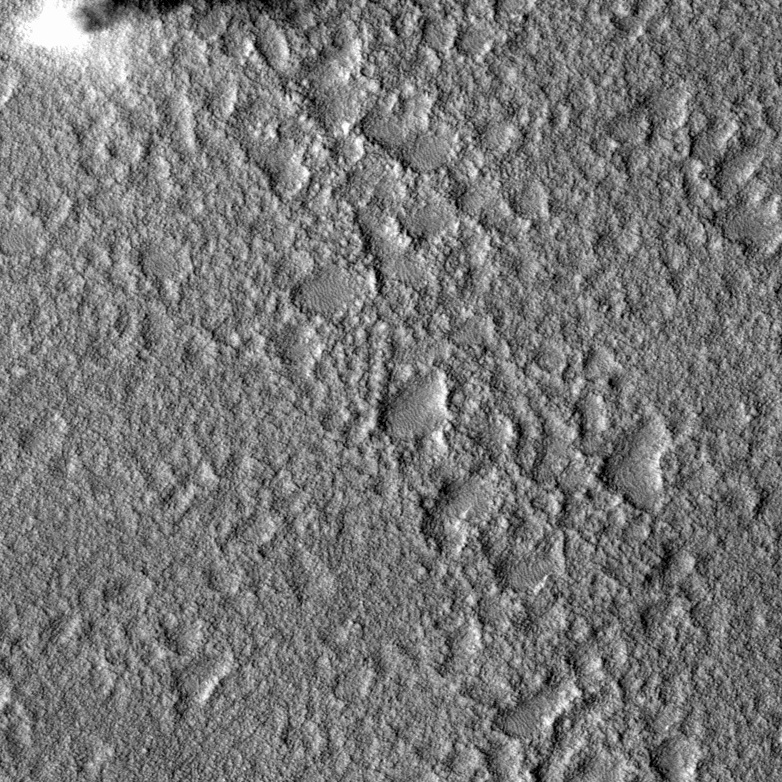
Label: dustdevil